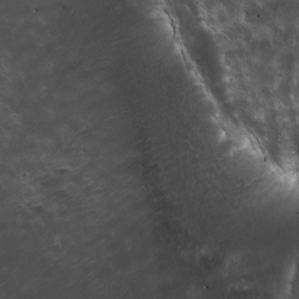
Label: non_frost